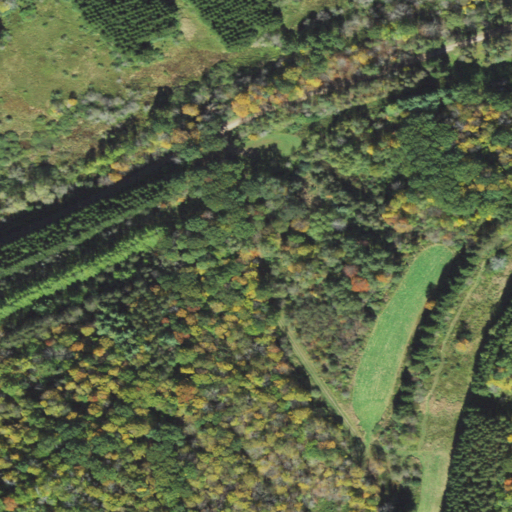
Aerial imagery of valley in Pennsylvania named Stone Hollow containing deciduous forest, mixed forest, open development, pasture, evergreen forest, and woody wetlands